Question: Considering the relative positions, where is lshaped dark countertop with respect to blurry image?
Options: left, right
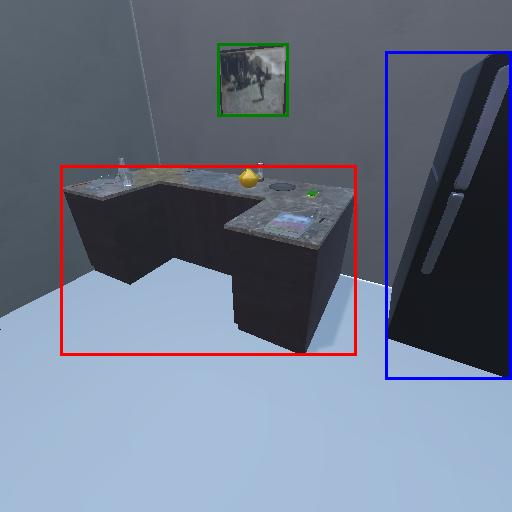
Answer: left